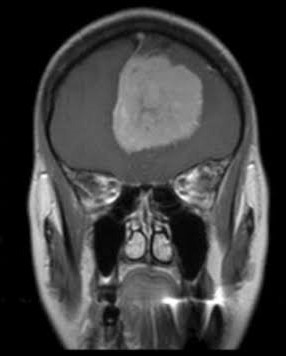
Label: meningioma